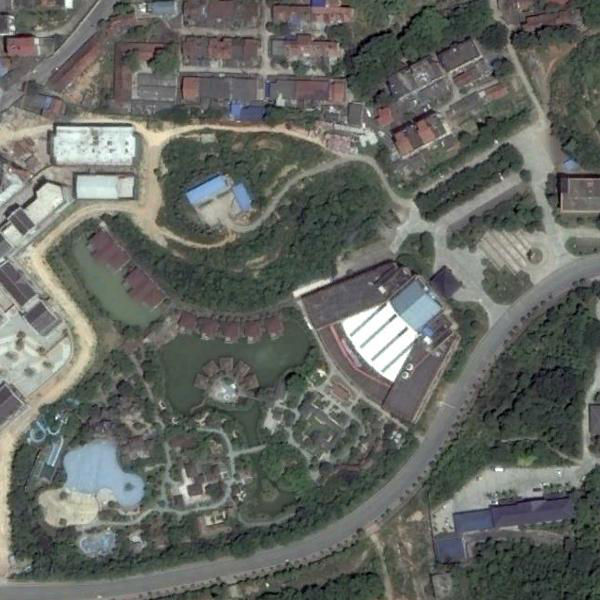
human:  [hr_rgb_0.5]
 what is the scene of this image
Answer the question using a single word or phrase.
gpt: park